Question: Could anyone explain this example of separation logic?
What is the difference between the first line and the second line?

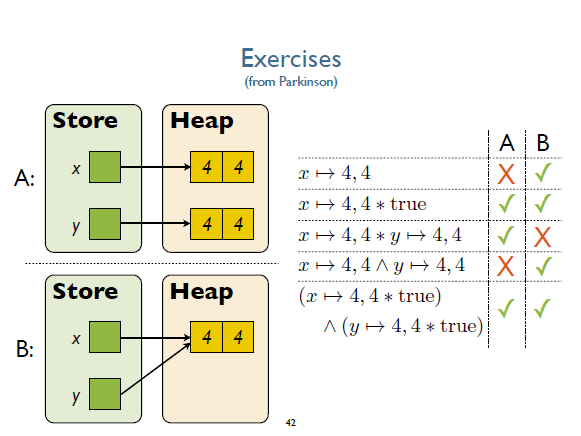
Answer: The first line says that the heap contains only one heaplet such that a reference x in the store points to it, and it contains the value '4,4'.
It is false in A because it forgets the heaplet pointed to by y (it does not characterize the entire heap correctly).
---
The second line says that the heap can be separated in two heaplets, such that one of them is pointed to by reference x and contains '4,4' and the second one can be anything.
In A, the second heaplet can be the one pointed to by y. In B, the second heaplet can be 'emp'.
---
The third line is only true in A because in B the heaplets that point to '4,4' are not disjoint.
---
The fourth line is only true in B because it says that the entire heap can be described as containing '4,4' being referenced by x, and containing '4,4' being referenced by y.
It it not correct in A because A contains two disjoint copies of '4,4', so it should be described using the separating conjunction.